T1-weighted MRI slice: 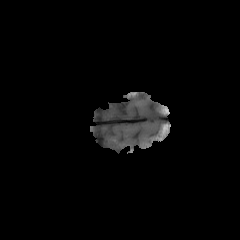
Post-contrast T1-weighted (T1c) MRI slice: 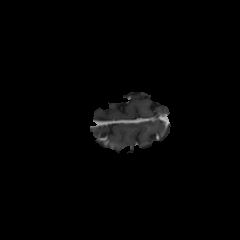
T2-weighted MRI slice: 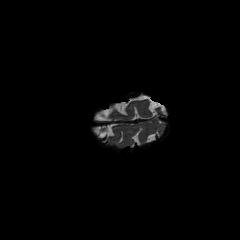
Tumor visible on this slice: no